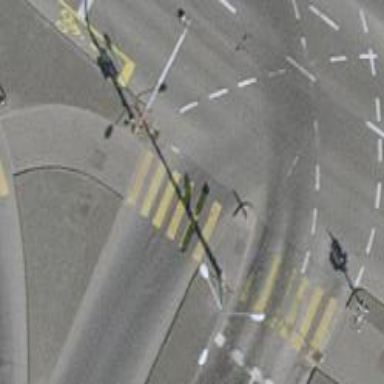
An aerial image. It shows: Kerb serving as barrier.